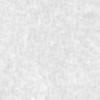
Label: no_change